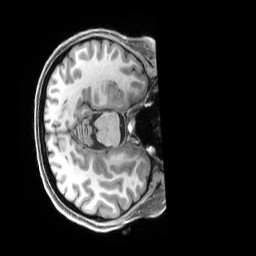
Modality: T1w
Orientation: axial
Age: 26
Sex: female
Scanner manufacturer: siemens
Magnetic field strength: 3 T
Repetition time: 2.5 s
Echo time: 0.00296 s